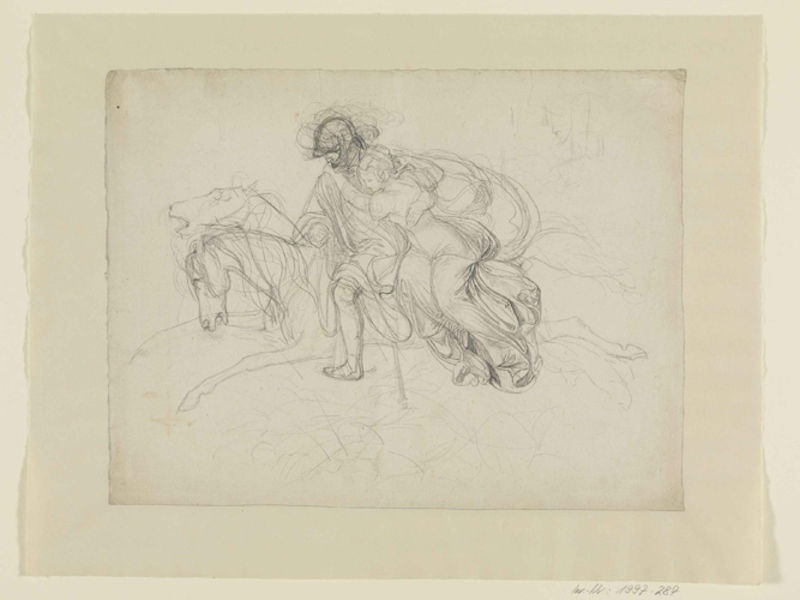
Titel: Todesritt der Lenore
Künstler: Moritz von Schwind
Standort: Karlsruhe
Institution: Staatliche Kunsthalle Karlsruhe
Schlagwörter: gott, hand, kopf, mann, nackt, umhang, weiß, gelb, komposition, menschen, mädchen, bewegung, frau, grau, hell, kleid, köpfe, mund, schwarz, skizze, zeichnung, dame, tier, alt, arm, arme, blass, falten, halten, mensch, herr, signatur, hügel, figur, gewand, mantel, gewänder, kind, paar, blatt, pferd, pferde, reiter, huf, hufe, mähne, reiten, ritt, schnell, schweif, steigbügel, zügel, bein, füße, papier, umarmung, umrisse, studie, moderne, grafik, linien, angst, krieg, zopf, festhalten, faltenwurf, striche, umriss, unscharf, flucht, maske, buch, kohle, druck, druckgrafik, schraffur, doppeldeutig, seite, gefahr, raub, schwarzweiß, schwert, text, soldat, dynamik, bleistift, helm, entwurf, ritter, rüstung, damensitz, bleistiftzeichnung, pergament, dynamisch, ross, zeus, maul, nüstern, mittelalter, entführung, pferdekopf, sporen, unfertig, eilen, retten, rettung, schutz, galopp, doppelungen, vorskizze, retter, menschne, bleistif, vorstudie, reitend, umschlungen, gekritzel, skizzenblatt, hetzen, sabinerin, per, erlkönig, raub der sabinerinnen, 1997, sprinten, #mähne, reiten nackt, zeichnungpferd, skizzw, haltegriff, handgeschöpft, zeichnungbleistift